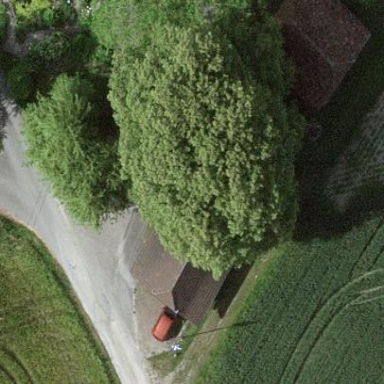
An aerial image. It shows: Garage.